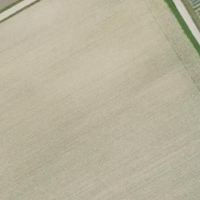
EUNIS habitat code: 52
Species observed at this site:
Cyperus esculentus